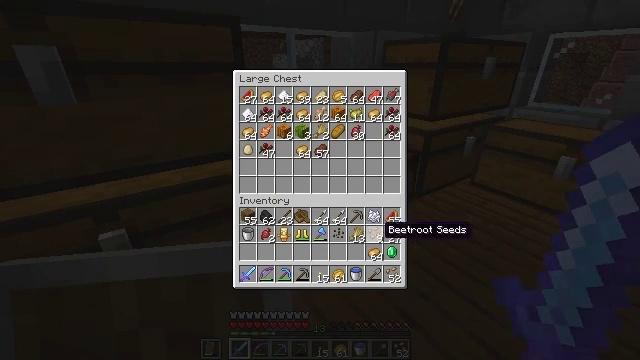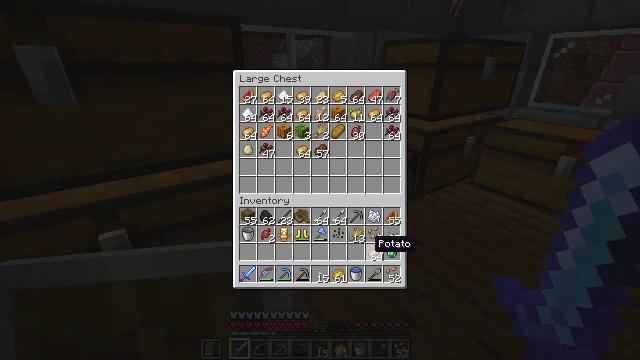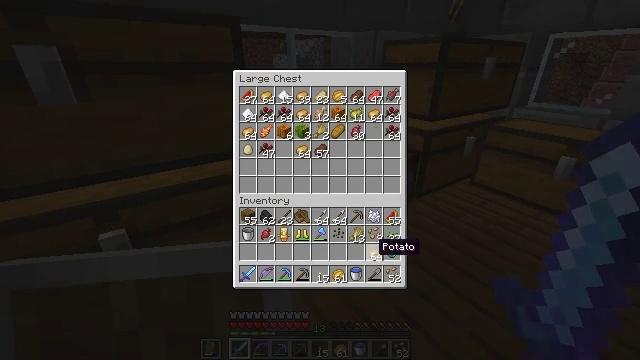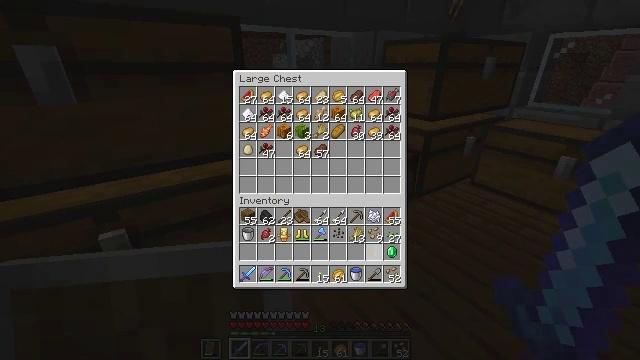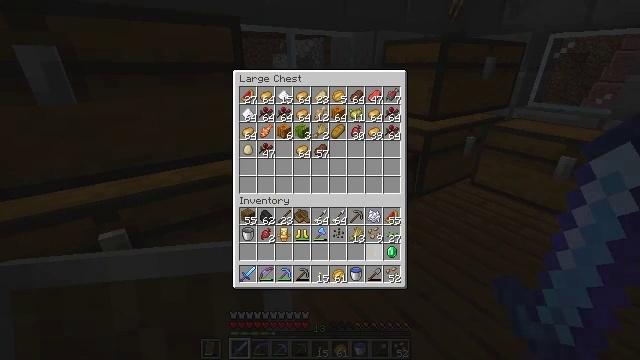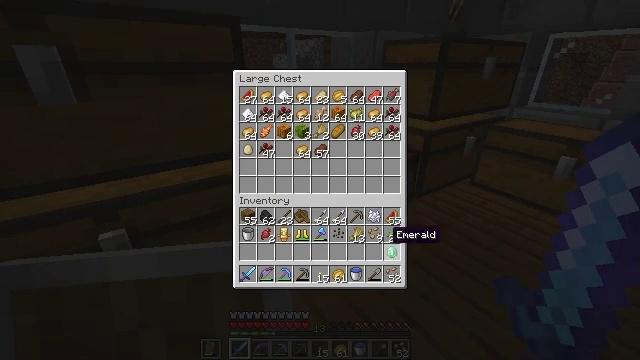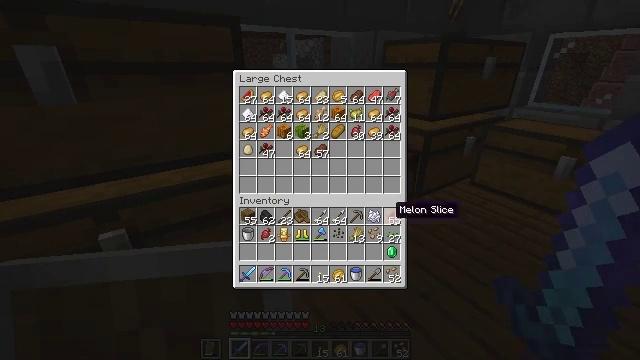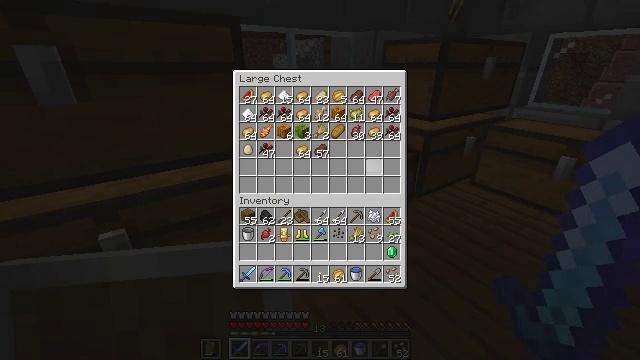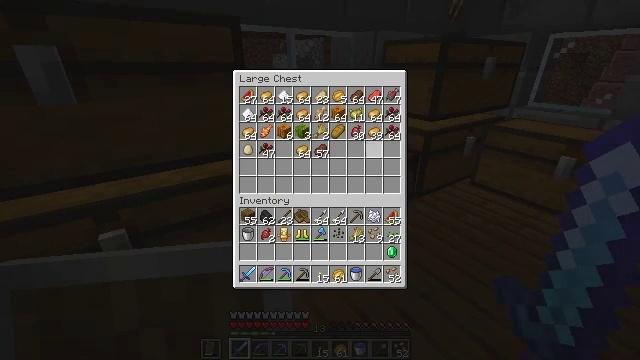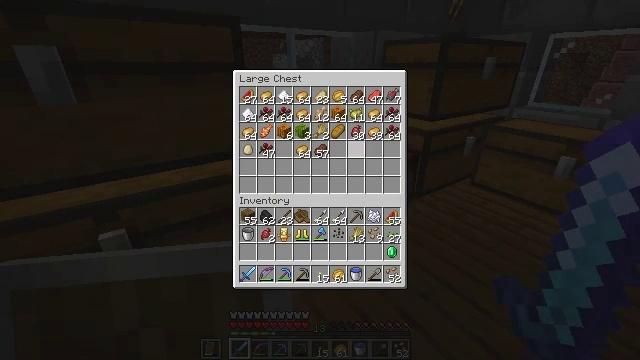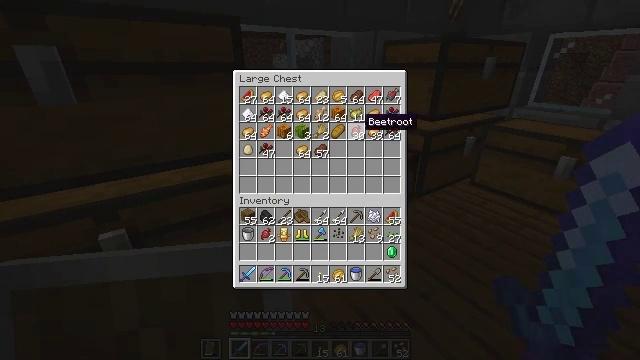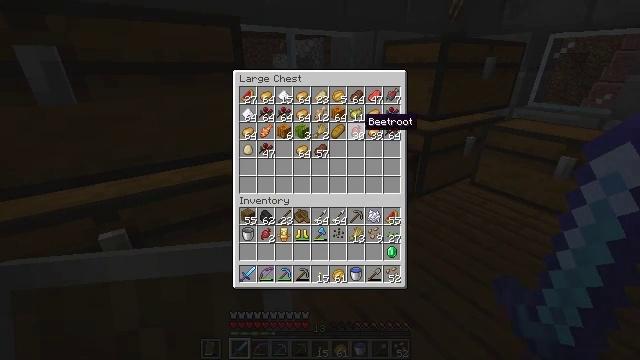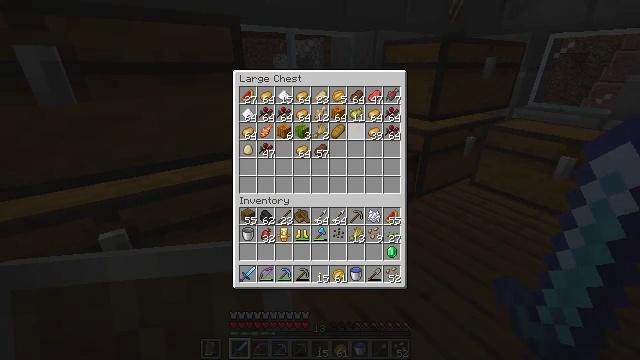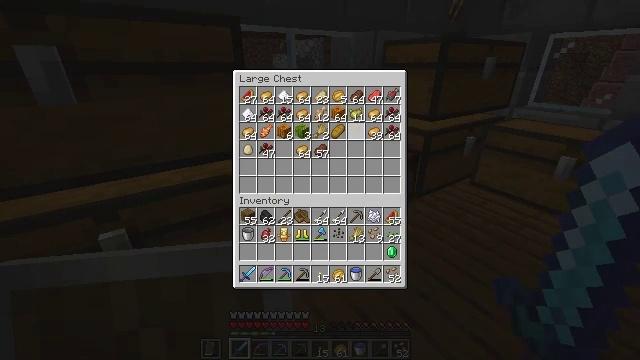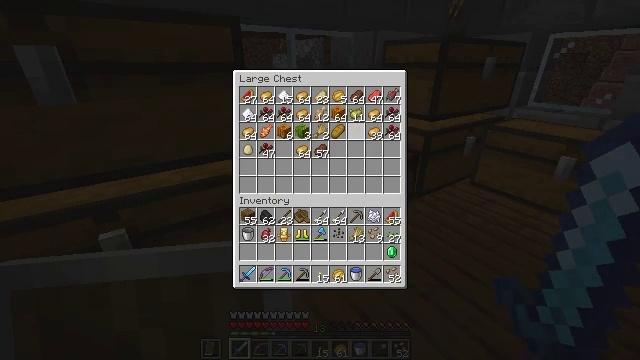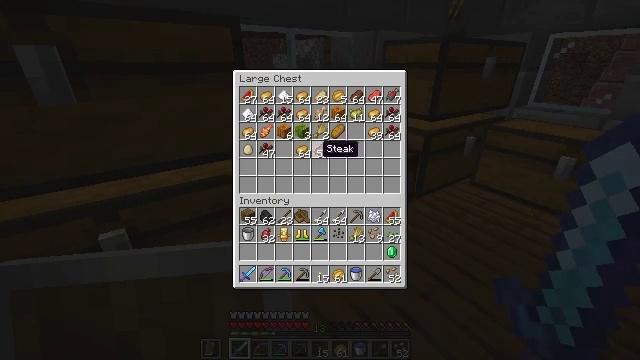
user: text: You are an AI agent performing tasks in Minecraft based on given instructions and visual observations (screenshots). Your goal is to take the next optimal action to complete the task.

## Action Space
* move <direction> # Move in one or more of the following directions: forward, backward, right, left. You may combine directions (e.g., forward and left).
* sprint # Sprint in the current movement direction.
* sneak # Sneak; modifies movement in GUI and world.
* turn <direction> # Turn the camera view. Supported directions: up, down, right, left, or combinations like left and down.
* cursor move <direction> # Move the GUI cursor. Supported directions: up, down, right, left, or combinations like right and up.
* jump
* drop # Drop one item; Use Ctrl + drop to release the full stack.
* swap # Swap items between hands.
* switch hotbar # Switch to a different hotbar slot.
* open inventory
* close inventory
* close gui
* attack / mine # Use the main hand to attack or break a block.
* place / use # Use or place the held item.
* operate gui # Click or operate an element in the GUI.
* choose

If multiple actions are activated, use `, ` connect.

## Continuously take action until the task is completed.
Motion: motion action
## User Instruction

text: Craft a melon with melon slices.
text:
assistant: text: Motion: sneak, cursor move left and down
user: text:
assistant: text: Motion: sneak
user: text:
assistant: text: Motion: sneak, operate gui
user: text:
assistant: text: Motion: sneak, operate gui
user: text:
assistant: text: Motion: sneak, cursor move right and up
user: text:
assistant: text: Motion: sneak, cursor move up
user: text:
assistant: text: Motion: sneak, cursor move left and up
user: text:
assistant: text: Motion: sneak, cursor move left and up
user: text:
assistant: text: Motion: sneak, cursor move left and up
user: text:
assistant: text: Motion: sneak, cursor move up
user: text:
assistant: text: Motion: sneak
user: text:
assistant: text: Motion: sneak, operate gui
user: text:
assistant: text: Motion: sneak, operate gui
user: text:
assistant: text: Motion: sneak
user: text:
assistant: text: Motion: sneak, cursor move left and down
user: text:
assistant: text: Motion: sneak, cursor move left and down
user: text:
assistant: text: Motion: no_op
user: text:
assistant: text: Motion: no_op
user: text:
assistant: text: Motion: no_op
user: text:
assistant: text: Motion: cursor move right and down
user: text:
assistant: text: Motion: cursor move right and down
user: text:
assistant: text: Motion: sneak
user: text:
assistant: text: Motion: sneak, cursor move left and up
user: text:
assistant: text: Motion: sneak
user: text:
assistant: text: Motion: sneak
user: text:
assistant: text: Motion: sneak, cursor move left and up
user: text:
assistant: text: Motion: sneak, cursor move left and up
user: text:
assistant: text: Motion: sneak, cursor move left
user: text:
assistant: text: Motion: sneak, cursor move left
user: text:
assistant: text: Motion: sneak, cursor move down